Interaction volume radius: 10 \u00c5
Interaction volume height: 25 \u00c5
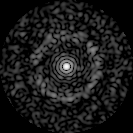
Disorder parameter: 0.8377